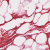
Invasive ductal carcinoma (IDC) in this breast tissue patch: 0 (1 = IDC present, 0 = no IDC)